Field crop: maize
Growth stage: 1
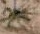
Species: salsola